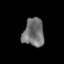
Tissue: prostate
Cell type: Fibroblasts
Senescence score: 0.7507
Nuclear area (px): 580
Mean DAPI intensity: 114.641